Question: i am working on a chat application like whatsapp, i am working on popup notification on lock screen. i developed the code but the problem is -- i used two buttons on the dialog like whatsapp as close and view, but the onclick listener on buttons is not working , because of the dialog not having focus, whenever i click on dialog anywhere the backgroud of click screen performs click. i need this type of dialog and functionality like --

but the dialog not getting focus or problem is something else, i cant get it clearly please help.
to achive this i am using the service like following -
'''
public class PopupService extends Service{
@Override
public IBinder onBind(Intent intent) {
Utils.printLog("on bind");
return null;
}
@Override
public int onStartCommand(Intent intent, int flags, int startId) {
Utils.printLog("on start command");
PowerManager pm = (PowerManager) getApplicationContext().getSystemService(Context.POWER_SERVICE);
WakeLock mWakeLock = pm.newWakeLock((PowerManager.SCREEN_DIM_WAKE_LOCK | PowerManager.ACQUIRE_CAUSES_WAKEUP), "YourServie");
mWakeLock.acquire();
mWakeLock.release();
///////////////////////////////////
final WindowManager mWindowManager = (WindowManager) getApplicationContext().getSystemService(WINDOW_SERVICE);
LayoutInflater inflater = (LayoutInflater) getSystemService(LAYOUT_INFLATER_SERVICE);
final View mView = inflater.inflate(R.layout.dialog_popup_notification_received, null);
Utils.printLog("view" + mView.isClickable());
mView.setClickable(true);
mView.setFocusable(true);
mView.setFocusableInTouchMode(true);
mView.setOnClickListener(new OnClickListener() {
@Override
public void onClick(View arg0) {
// TODO Auto-generated method stub
Utils.printLog("view" + mView.isClickable());
}
});
TextView tvMessage = (TextView) mView.findViewById(R.id.TextViewMessageInPopupMessageReceived);
tvMessage.setText(intent.getStringExtra("msg"));
ImageButton ibSend = (ImageButton) mView.findViewById(R.id.imageButtonSendInPopupMessageReceived);
TextView tvClose = (TextView) mView.findViewById(R.id.TextViewCloseInPopupMessageReceived);
TextView tvView = (TextView) mView.findViewById(R.id.textviewViewInPopupMessageReceived);
ibSend.setOnClickListener(new OnClickListener() {
@Override
public void onClick(View arg0)
{
Utils.printLog("send");
}
});
tvClose.setOnClickListener(new OnClickListener() {
@Override
public void onClick(View arg0)
{
Utils.printLog("close");
}
});
tvView.setOnClickListener(new OnClickListener() {
@Override
public void onClick(View arg0)
{
Utils.printLog("view");
}
});
WindowManager.LayoutParams mLayoutParams = new WindowManager.LayoutParams(
ViewGroup.LayoutParams.WRAP_CONTENT,
ViewGroup.LayoutParams.WRAP_CONTENT, 0, 0,
WindowManager.LayoutParams.TYPE_SYSTEM_OVERLAY,
WindowManager.LayoutParams.FLAG_SHOW_WHEN_LOCKED | WindowManager.LayoutParams.FLAG_DISMISS_KEYGUARD | WindowManager.LayoutParams.FLAG_TURN_SCREEN_ON
/* | WindowManager.LayoutParams.FLAG_KEEP_SCREEN_ON */,
PixelFormat.RGBA_8888);
mWindowManager.addView(mView, mLayoutParams);
mWindowManager.updateViewLayout(mView, mLayoutParams);
return super.onStartCommand(intent, flags, startId);
}
}
'''
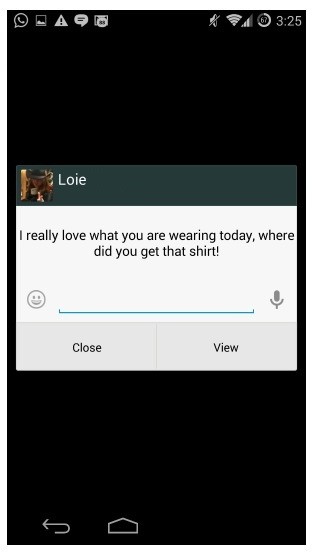
Answer: i got the solution today..
here id my code...
'''
public class PopupService extends Service{
private static final String TAG = PopupService.class.getSimpleName();
WindowManager mWindowManager;
View mView;
@Override
public IBinder onBind(Intent intent) {
return null;
}
@Override
public int onStartCommand(Intent intent, int flags, int startId) {
showDialog(intent.getStringExtra("msg"));
return super.onStartCommand(intent, flags, startId);
}
private void showDialog(String aTitle)
{
PowerManager pm = (PowerManager) getApplicationContext().getSystemService(Context.POWER_SERVICE);
WakeLock mWakeLock = pm.newWakeLock((PowerManager.SCREEN_DIM_WAKE_LOCK | PowerManager.ACQUIRE_CAUSES_WAKEUP), "YourServie");
mWakeLock.acquire();
mWakeLock.release();
mWindowManager = (WindowManager) getSystemService(WINDOW_SERVICE);
mView = View.inflate(getApplicationContext(), R.layout.dialog_popup_notification_received, null);
mView.setTag(TAG);
int top = getApplicationContext().getResources().getDisplayMetrics().heightPixels / 2;
LinearLayout dialog = (LinearLayout) mView.findViewById(R.id.pop_exit);
// if you want to set params
// android.widget.LinearLayout.LayoutParams lp = (android.widget.LinearLayout.LayoutParams) dialog.getLayoutParams();
// lp.topMargin = top;
// lp.bottomMargin = top;
// mView.setLayoutParams(lp);
final EditText etMassage = (EditText) mView.findViewById(R.id.editTextInPopupMessageReceived);
ImageButton imageButtonSend = (ImageButton) mView.findViewById(R.id.imageButtonSendInPopupMessageReceived);
// lp = (LayoutParams) imageButton.getLayoutParams();
// lp.topMargin = top - 58;
// imageButton.setLayoutParams(lp);
imageButtonSend.setOnClickListener(new OnClickListener() {
@Override
public void onClick(View v) {
Utils.printLog("clicked");
// mView.setVisibility(View.INVISIBLE);
if(!etMassage.getText().toString().equals(""))
{
Utils.printLog("sent");
etMassage.setText("");
}
}
});
TextView close = (TextView) mView.findViewById(R.id.TextViewCloseInPopupMessageReceived);
close.setOnClickListener(new OnClickListener() {
@Override
public void onClick(View arg0) {
hideDialog();
}
});
TextView view = (TextView) mView.findViewById(R.id.textviewViewInPopupMessageReceived);
view.setOnClickListener(new OnClickListener() {
@Override
public void onClick(View arg0) {
hideDialog();
}
});
TextView message = (TextView) mView.findViewById(R.id.TextViewMessageInPopupMessageReceived);
message.setText(aTitle);
final WindowManager.LayoutParams mLayoutParams = new WindowManager.LayoutParams(
ViewGroup.LayoutParams.MATCH_PARENT,
ViewGroup.LayoutParams.MATCH_PARENT, 0, 0,
WindowManager.LayoutParams.TYPE_SYSTEM_ERROR,
WindowManager.LayoutParams.FLAG_SHOW_WHEN_LOCKED
| WindowManager.LayoutParams.FLAG_DISMISS_KEYGUARD
| WindowManager.LayoutParams.FLAG_TURN_SCREEN_ON
| WindowManager.LayoutParams.FLAG_KEEP_SCREEN_ON ,
PixelFormat.RGBA_8888);
mView.setVisibility(View.VISIBLE);
mWindowManager.addView(mView, mLayoutParams);
mWindowManager.updateViewLayout(mView, mLayoutParams);
}
private void hideDialog(){
if(mView != null && mWindowManager != null){
mWindowManager.removeView(mView);
mView = null;
}
}
@Override
public void onDestroy() {
super.onDestroy();
}
}
'''
it is working for me.
i got the solution at the <URL>;